Interaction volume radius: 5 \u00c5
Interaction volume height: 30 \u00c5
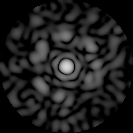
Disorder parameter: 0.7647